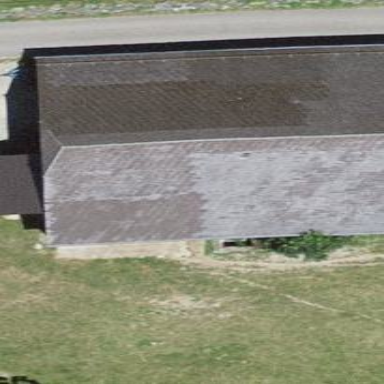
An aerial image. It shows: Rural barn.